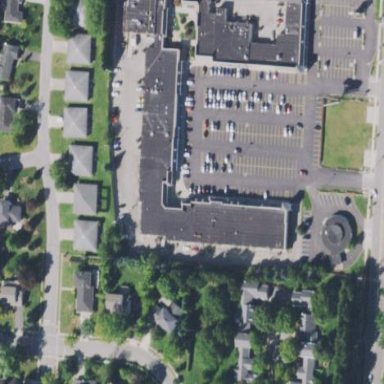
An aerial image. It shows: Retail building.